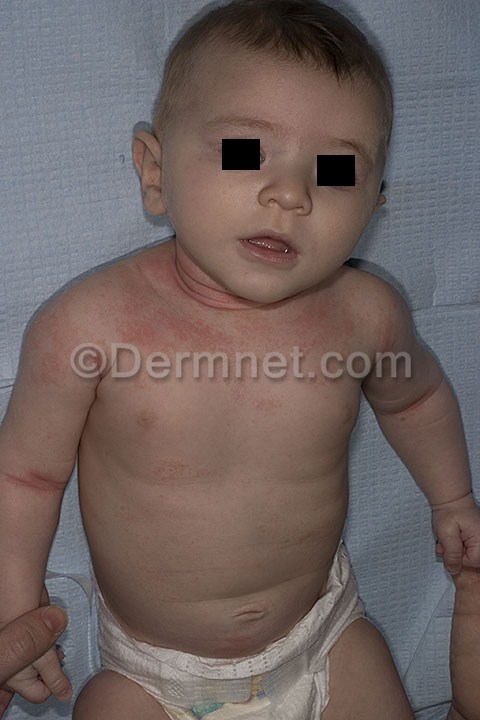
Disease: Atopic Dermatitis Photos